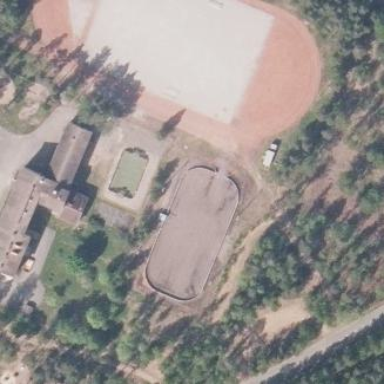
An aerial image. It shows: Ice rink designated for ice hockey under the category of leisure land.